Interaction volume radius: 5 \u00c5
Interaction volume height: 15 \u00c5
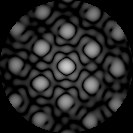
Disorder parameter: 0.2271